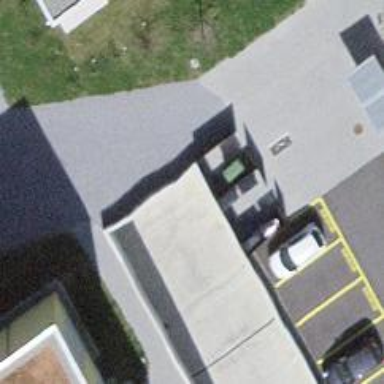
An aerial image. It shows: Parking entrance.